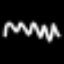
Label: squiggle